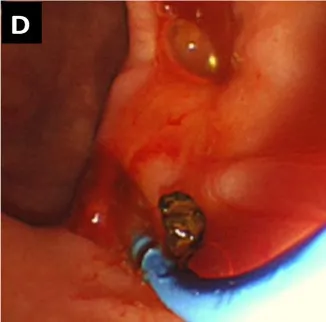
Performing ERCP on a 73-year-old female patient presented with acute pancreatitis secondary to JPDD related CBD stone. (D) The stone was successfully removed though the ERCP procedure.
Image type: radiology (ct)